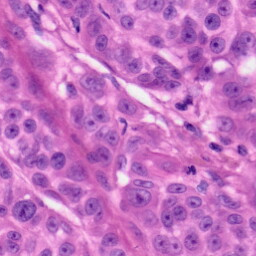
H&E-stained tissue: Skin